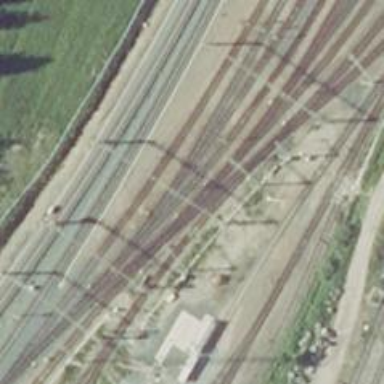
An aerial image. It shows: Electrified rail siding with contact line.